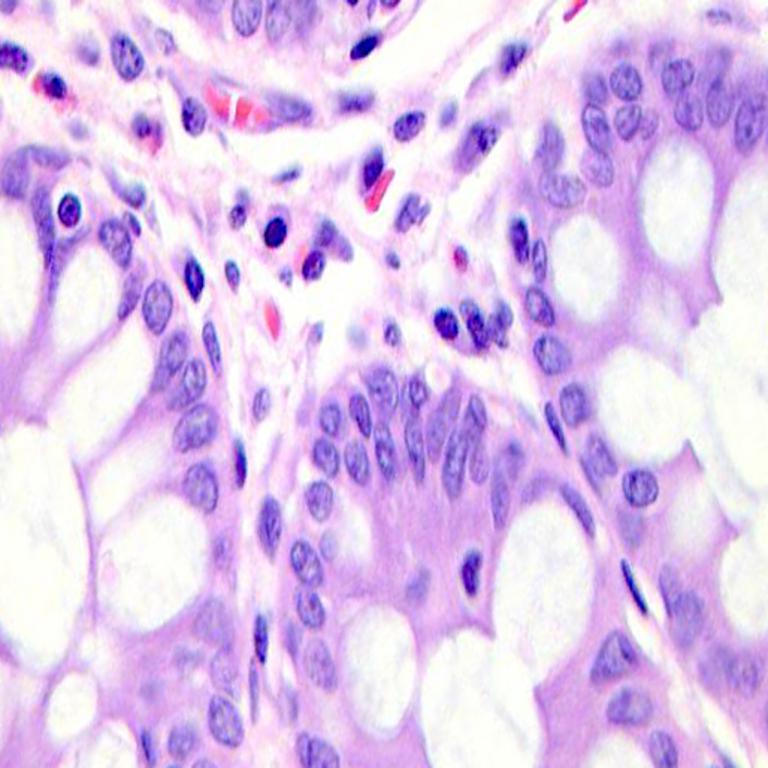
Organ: colon
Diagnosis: benign